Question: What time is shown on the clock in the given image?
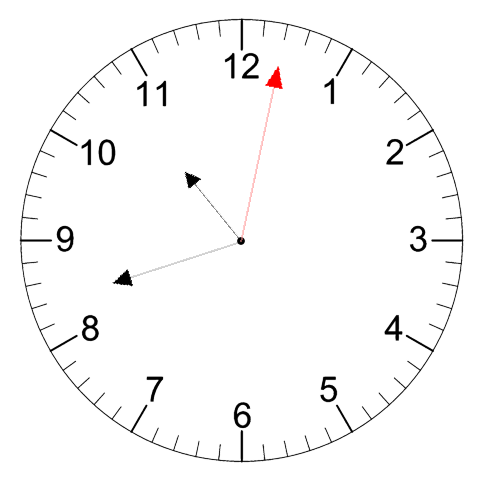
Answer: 10:42:02